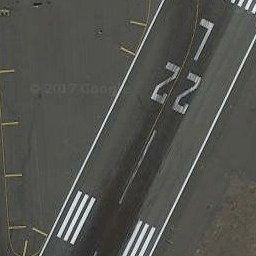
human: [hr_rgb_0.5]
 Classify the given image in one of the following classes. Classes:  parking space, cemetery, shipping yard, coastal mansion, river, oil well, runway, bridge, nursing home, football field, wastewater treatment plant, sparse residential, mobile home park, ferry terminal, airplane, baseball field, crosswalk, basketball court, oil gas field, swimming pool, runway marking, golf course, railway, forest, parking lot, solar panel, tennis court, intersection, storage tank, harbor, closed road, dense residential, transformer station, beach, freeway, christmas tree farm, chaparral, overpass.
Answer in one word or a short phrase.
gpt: runway